Interaction volume radius: 5 \u00c5
Interaction volume height: 10 \u00c5
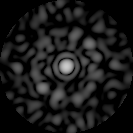
Disorder parameter: 0.8045